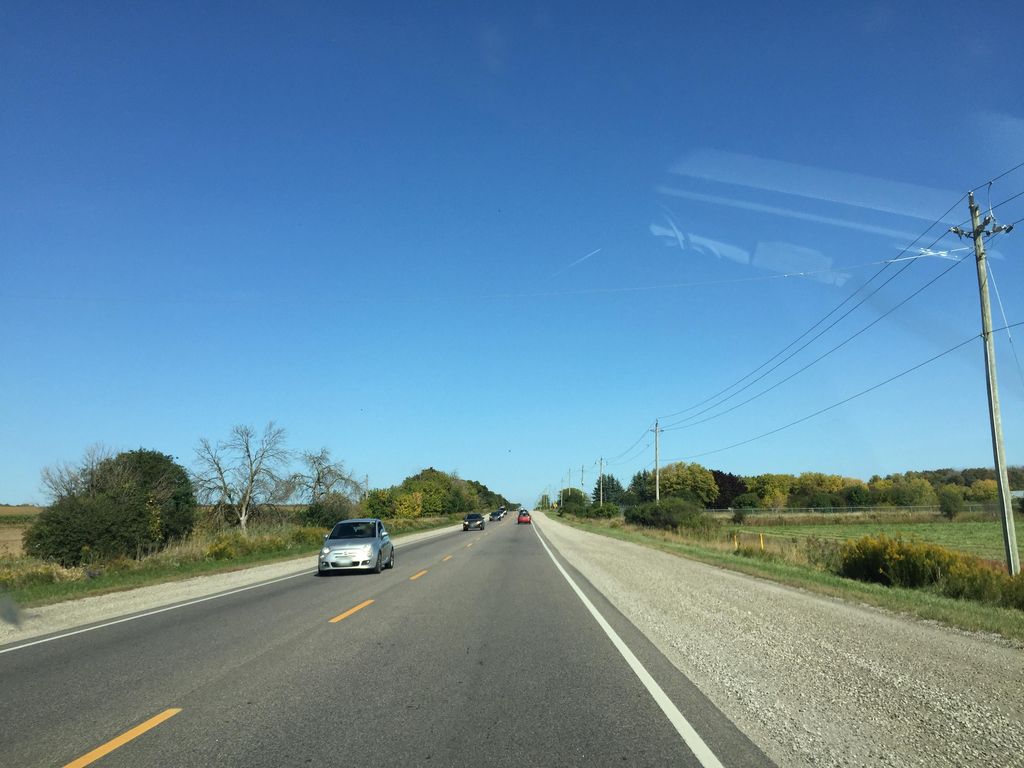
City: kitchener-waterloo